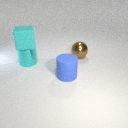
large cyan metal cylinder below large cyan rubber cube